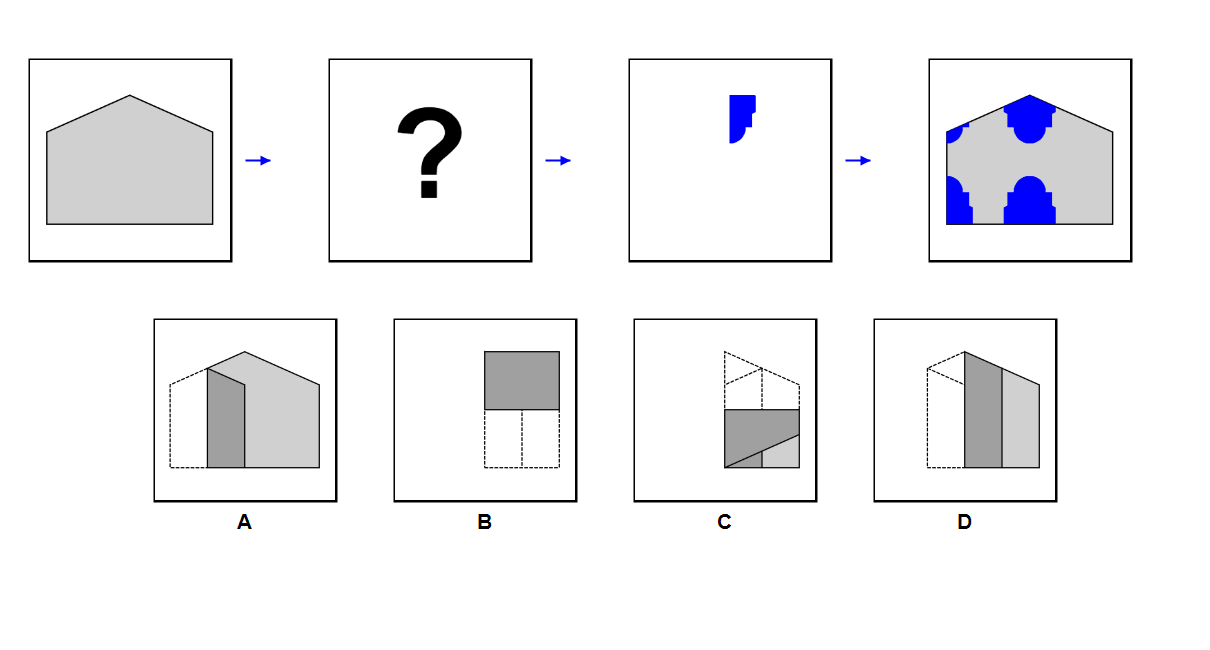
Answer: C